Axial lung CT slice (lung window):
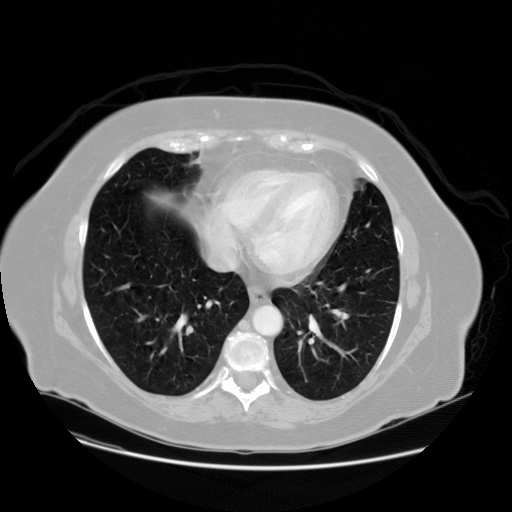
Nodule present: no